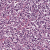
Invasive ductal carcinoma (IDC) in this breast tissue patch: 1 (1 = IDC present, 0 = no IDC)